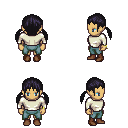
a pixel art fantasy rpg character, female body template, human, tanned skin, white long-sleeve shirt, teal pants, raven twin-tailed hairstyle, bracelets, brown shoes, four views (front, back, left, right), 2x2 character sprite sheet, small pixel art, hard edges, no anti-aliasing